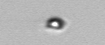
Label: nanoplankton_mix